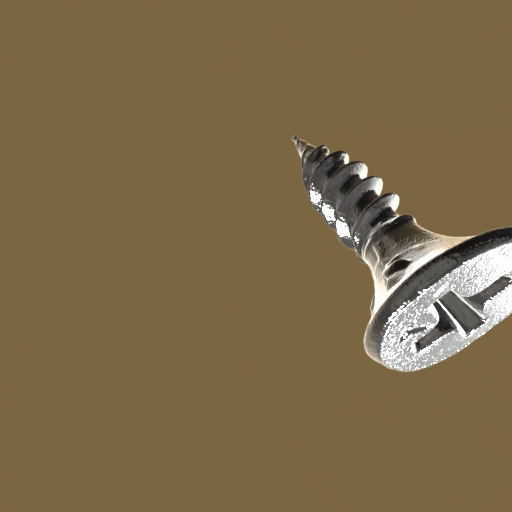
Label: screw